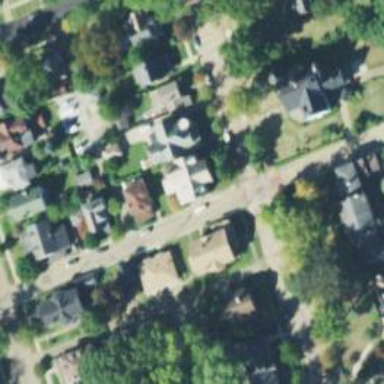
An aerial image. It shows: Neighbourhood designated as historic district.